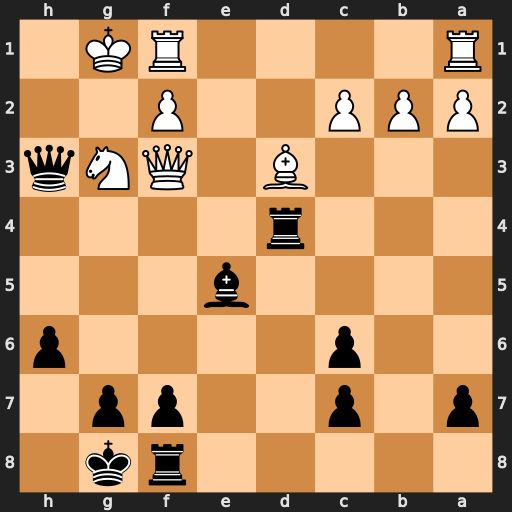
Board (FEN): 5rk1/p1p2pp1/2p4p/4b3/3r4/3B1QNq/PPP2P2/R4RK1
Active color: b
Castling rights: -
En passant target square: -
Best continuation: Rg4 Qg2 Qh4 Bf5 Rg5